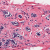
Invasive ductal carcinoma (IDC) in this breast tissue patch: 0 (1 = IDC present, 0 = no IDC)